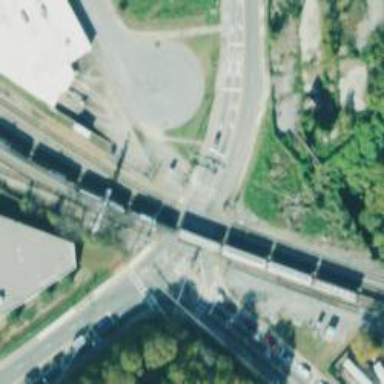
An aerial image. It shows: Level crossing with lights at the railway.